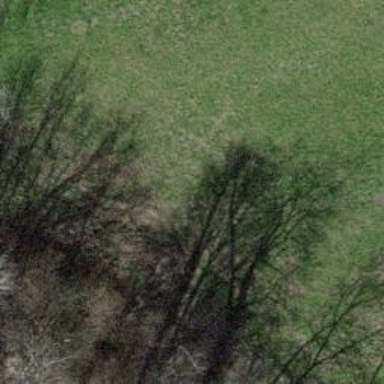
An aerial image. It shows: Forest area.